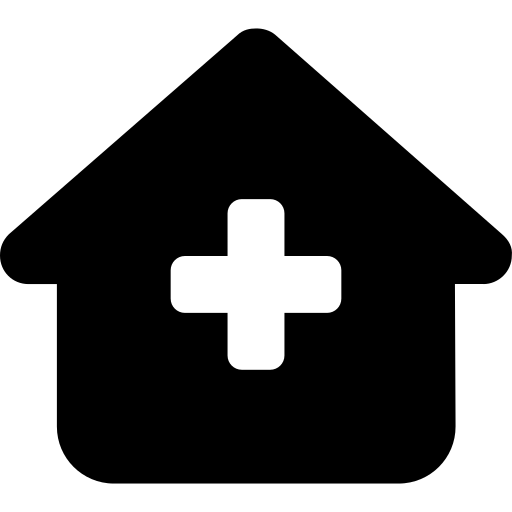
Tags: icon, FontAwesome, fa-icon, solid, house, medical